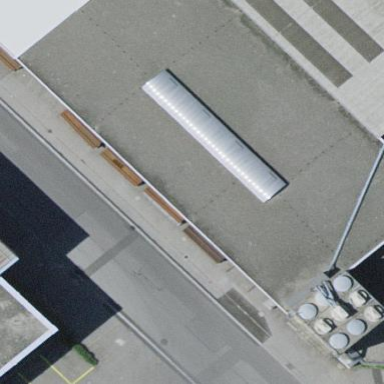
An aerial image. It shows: Industrial building.